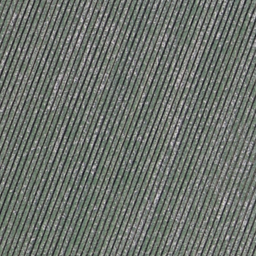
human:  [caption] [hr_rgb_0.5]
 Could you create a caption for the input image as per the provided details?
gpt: There is a piece of cropland .

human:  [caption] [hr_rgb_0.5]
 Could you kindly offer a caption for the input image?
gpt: There is a piece of farmland .

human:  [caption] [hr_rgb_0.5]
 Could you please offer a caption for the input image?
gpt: It is a piece of cropland .

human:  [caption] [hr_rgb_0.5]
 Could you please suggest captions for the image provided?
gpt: It is a piece of farmland .

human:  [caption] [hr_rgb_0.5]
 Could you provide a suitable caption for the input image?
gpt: Here is a piece of farmland .